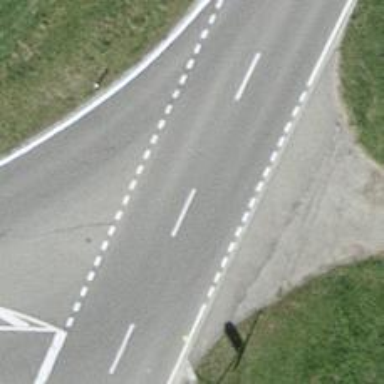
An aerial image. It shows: Secondary road with asphalt surface.